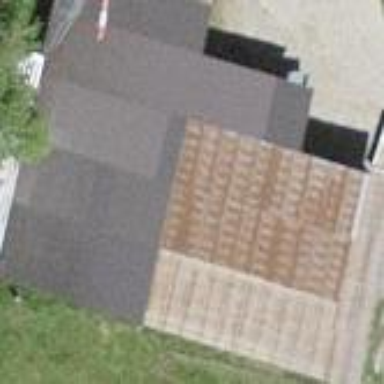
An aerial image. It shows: Barn.